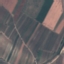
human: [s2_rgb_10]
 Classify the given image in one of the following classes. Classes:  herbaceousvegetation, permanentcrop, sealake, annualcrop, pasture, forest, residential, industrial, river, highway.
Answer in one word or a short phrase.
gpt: PermanentCrop